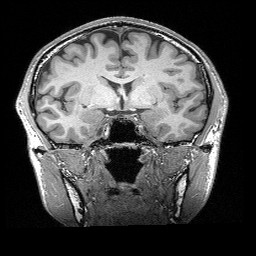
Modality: T1w
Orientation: sagittal